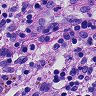
Metastatic tissue present: no